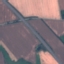
Land use / land cover class: Highway